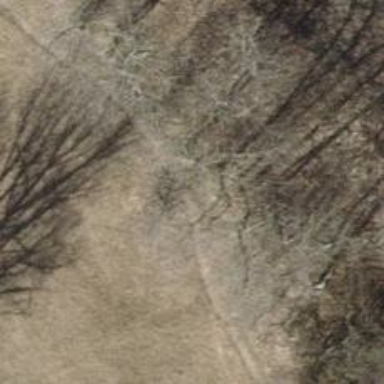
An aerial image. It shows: Grassy surface.